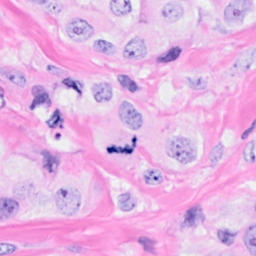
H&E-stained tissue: Breast